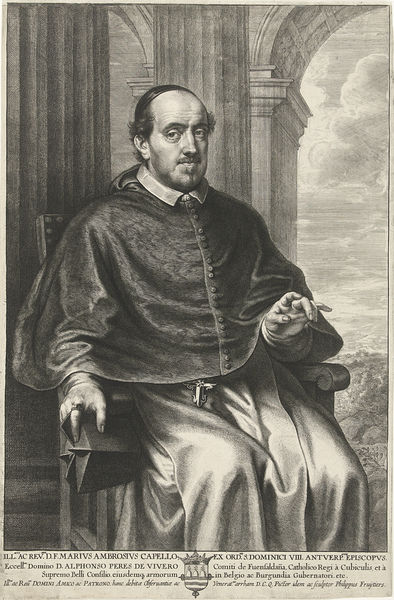
Titel: Portret van Marius Ambrosius Capello
Künstler: Philip Fruytiers
Standort: Amsterdam
Institution: Rijksmuseum
Schlagwörter: hand, himmel, mann, umhang, wolken, landschaft, sitzen, finger, geste, grau, hut, nase, pfeiler, stirn, stuhl, säule, säulen, blick, bart, kappe, kragen, bildnis, kirche, geistlicher, gewand, kutte, mantel, sessel, sitzend, blatt, krone, schrift, bogen, grafik, bischof, knöpfe, ring, kreuz, druck, text, kardinal, fürst, wappen, sims, prister, stick, pellerine, stahlstich, capello, spiegeste, fürstz, hjand, kehne